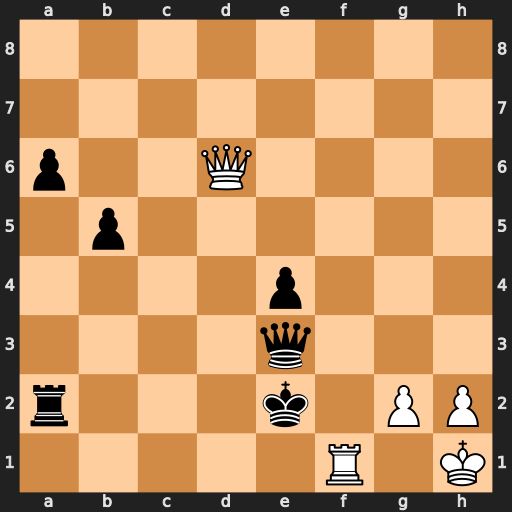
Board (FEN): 8/8/p2Q4/1p6/4p3/4q3/r3k1PP/5R1K
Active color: w
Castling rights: -
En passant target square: -
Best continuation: Qd1#